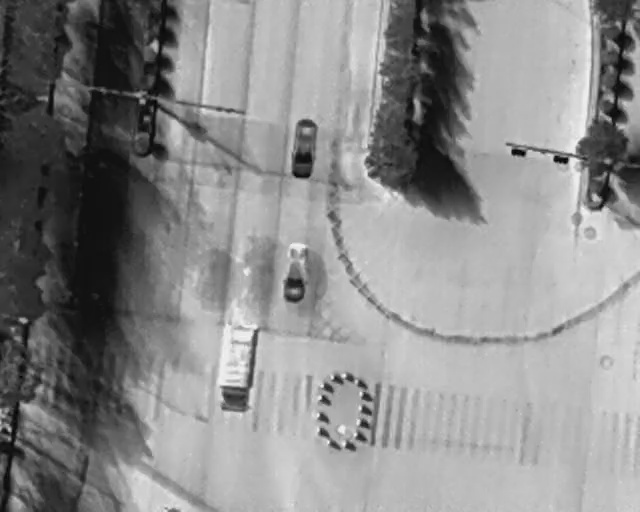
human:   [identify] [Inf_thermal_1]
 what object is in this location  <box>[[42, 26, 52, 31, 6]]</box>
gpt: <ref>1 medium car at the top</ref>